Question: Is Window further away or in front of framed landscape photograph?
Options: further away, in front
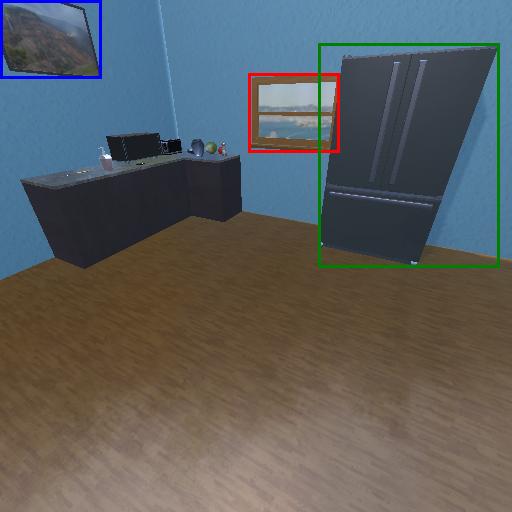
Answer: further away